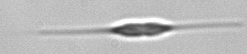
Label: Cylindrotheca